Brain MRI, modality: ceT1
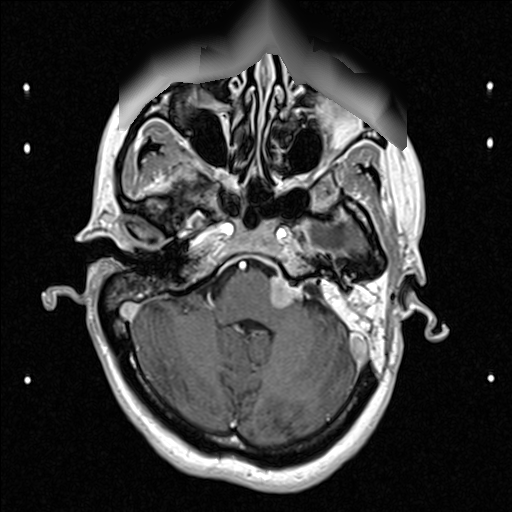